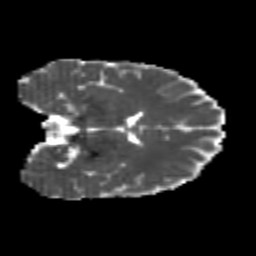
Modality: MD
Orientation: coronal
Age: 22
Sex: female
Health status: healthy
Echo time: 0.074 s